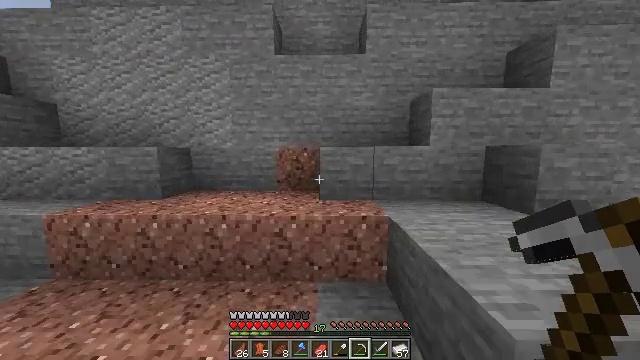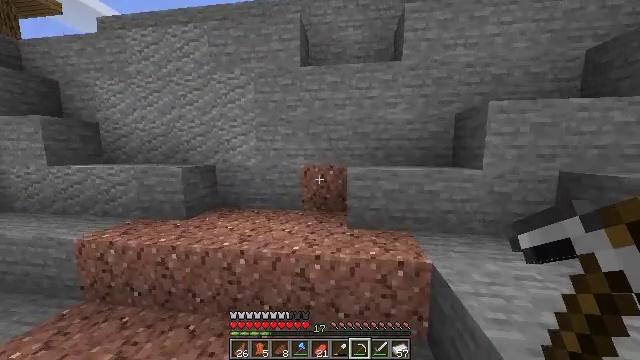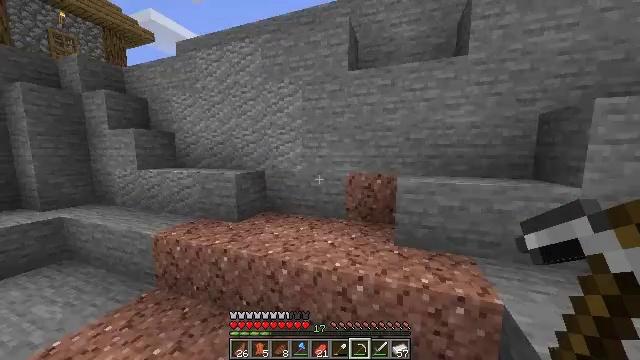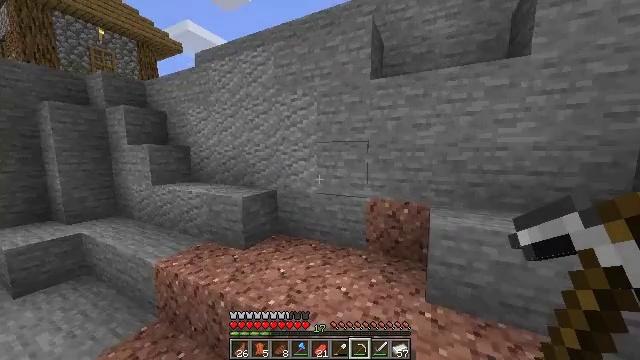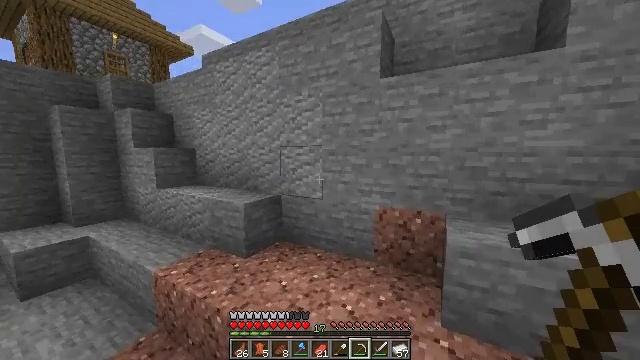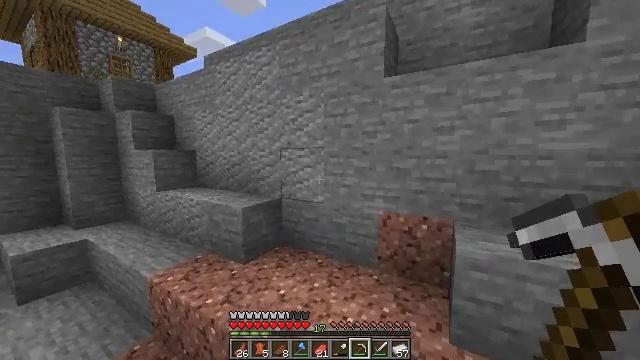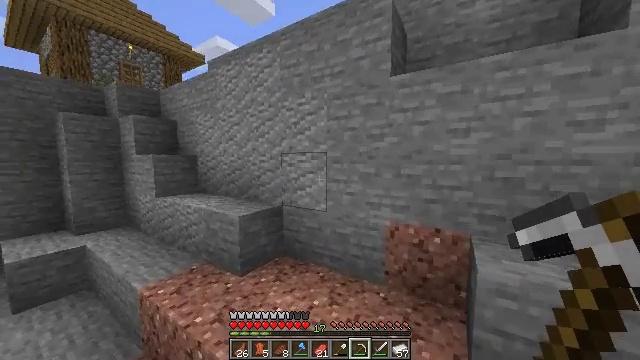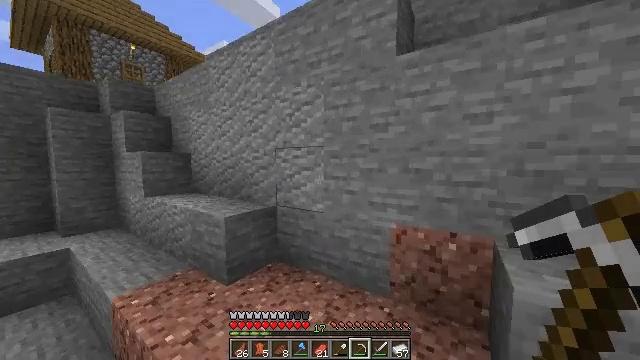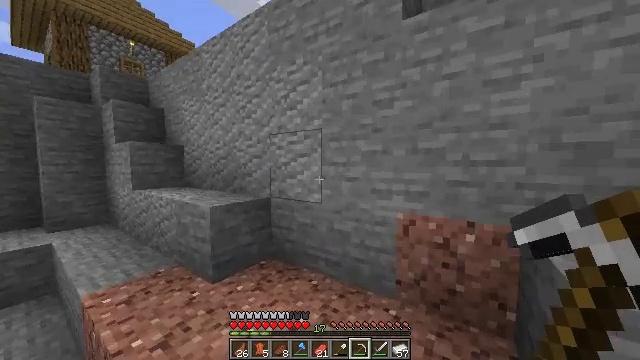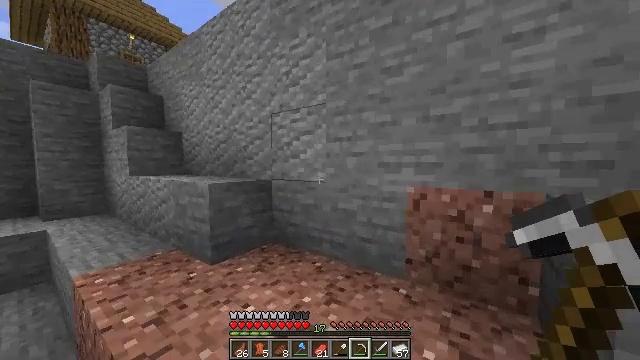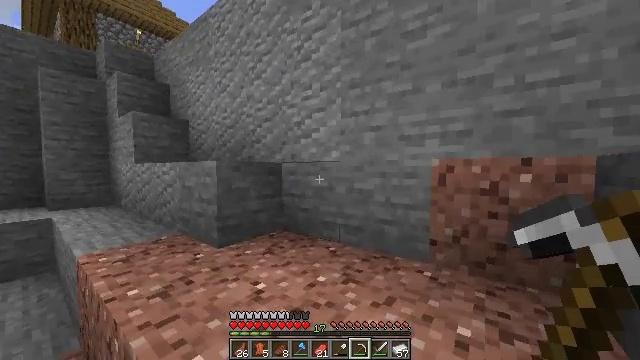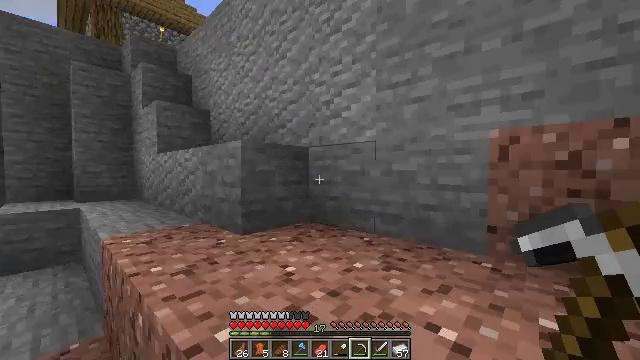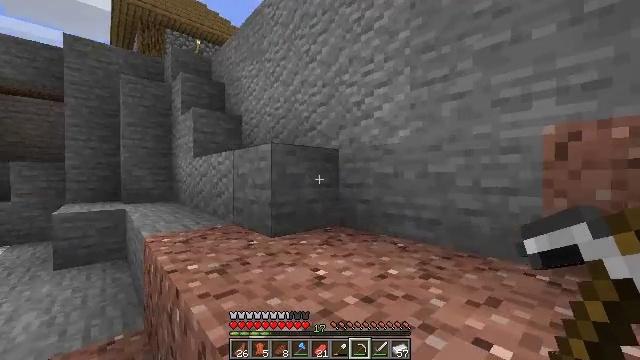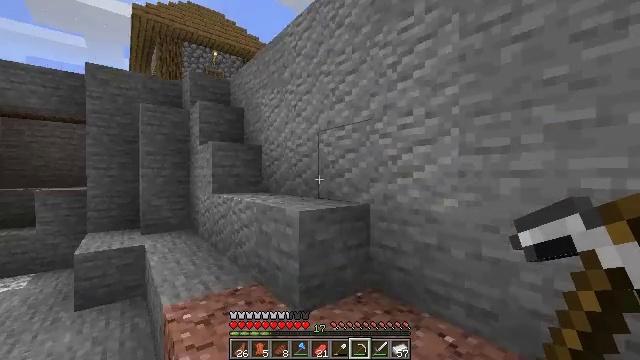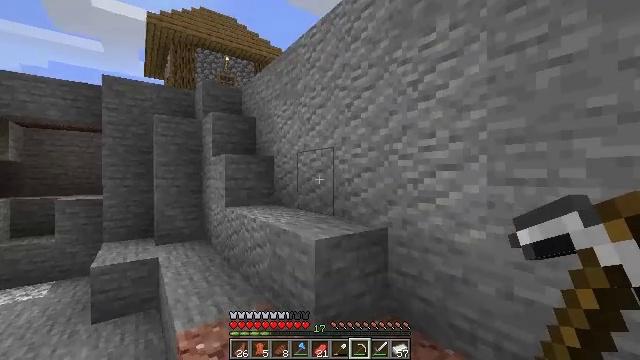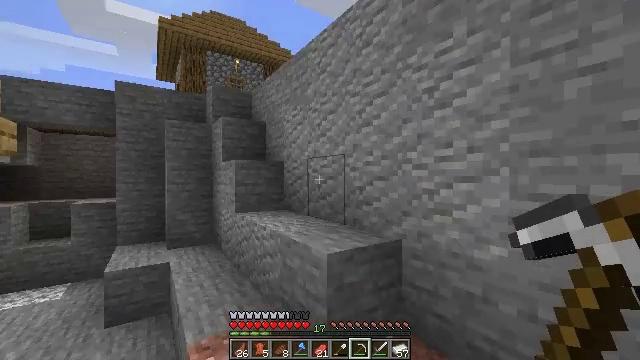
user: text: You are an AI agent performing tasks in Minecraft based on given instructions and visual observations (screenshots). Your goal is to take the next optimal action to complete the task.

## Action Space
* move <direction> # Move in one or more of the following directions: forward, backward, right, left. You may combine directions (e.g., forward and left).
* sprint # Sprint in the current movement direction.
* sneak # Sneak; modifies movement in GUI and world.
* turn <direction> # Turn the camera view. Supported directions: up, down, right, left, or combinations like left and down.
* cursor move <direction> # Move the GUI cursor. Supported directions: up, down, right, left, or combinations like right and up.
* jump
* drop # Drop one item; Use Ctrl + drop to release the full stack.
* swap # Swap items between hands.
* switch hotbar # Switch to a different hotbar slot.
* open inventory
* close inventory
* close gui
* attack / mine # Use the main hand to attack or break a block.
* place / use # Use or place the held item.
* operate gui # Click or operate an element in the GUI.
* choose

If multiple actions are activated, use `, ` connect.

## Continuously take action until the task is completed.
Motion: motion action
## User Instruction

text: Harvest a pumpkin from the field.
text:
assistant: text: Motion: move forward, sprint, turn left, jump
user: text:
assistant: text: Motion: move forward, turn left, jump
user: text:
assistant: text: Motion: move forward, turn left, jump
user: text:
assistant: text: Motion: move forward, turn left, jump
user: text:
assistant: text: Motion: move forward, turn left, jump
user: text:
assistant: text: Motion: move forward, turn left and up, jump
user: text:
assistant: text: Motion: move forward, turn left, jump
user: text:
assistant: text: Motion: move forward, jump
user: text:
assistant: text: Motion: move forward, sprint, jump
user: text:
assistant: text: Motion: move forward, sprint, turn left, jump
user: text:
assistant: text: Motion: move forward, sprint, turn left and up, jump
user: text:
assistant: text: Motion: move forward, sprint, turn left and up, jump
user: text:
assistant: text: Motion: move forward, sprint, turn left, jump
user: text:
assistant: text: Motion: move forward, turn left, jump
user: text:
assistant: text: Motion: move forward, turn left, jump
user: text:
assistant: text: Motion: move forward, turn left, jump
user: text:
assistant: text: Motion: move forward, jump
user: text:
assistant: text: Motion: move forward, jump
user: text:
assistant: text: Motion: move forward, jump
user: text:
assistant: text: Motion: move forward, sprint, turn right, jump
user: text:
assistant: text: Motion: move forward, sprint, jump
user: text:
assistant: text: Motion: move forward, sprint, jump
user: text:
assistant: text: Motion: move forward, sprint, jump
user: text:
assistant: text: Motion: move forward, jump
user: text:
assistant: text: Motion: move forward, jump
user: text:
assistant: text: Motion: move forward, turn left and down, jump
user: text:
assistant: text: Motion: move forward, turn left, jump
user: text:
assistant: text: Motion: move forward, turn left, jump
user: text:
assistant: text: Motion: move forward, turn left, jump
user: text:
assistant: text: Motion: move forward, sprint, turn left, jump